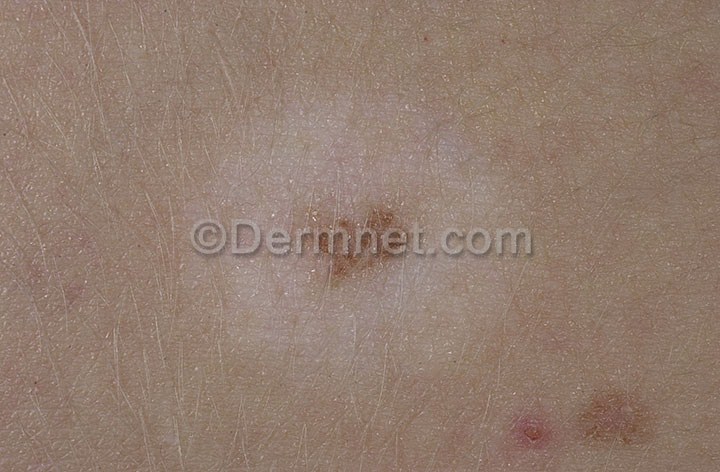
Disease: Melanoma Skin Cancer Nevi and Moles